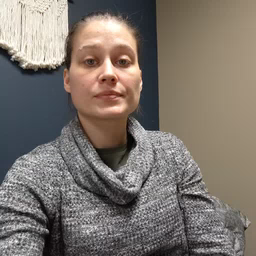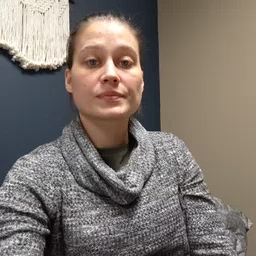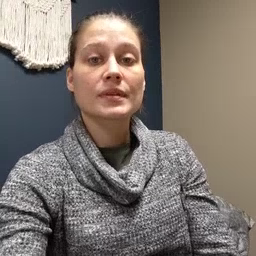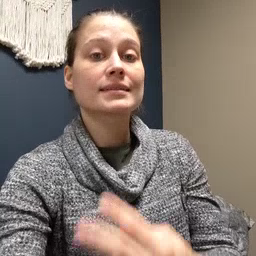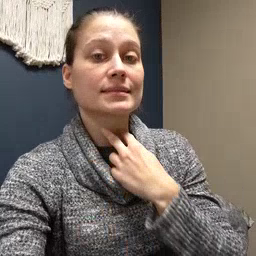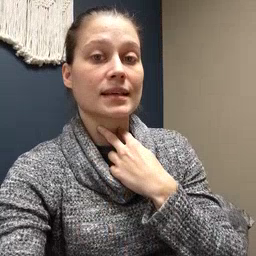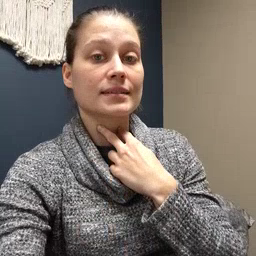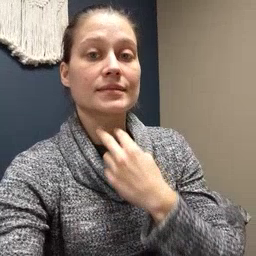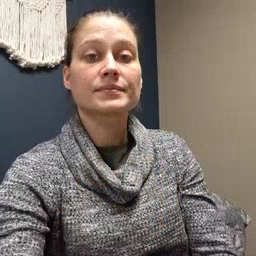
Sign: stuck